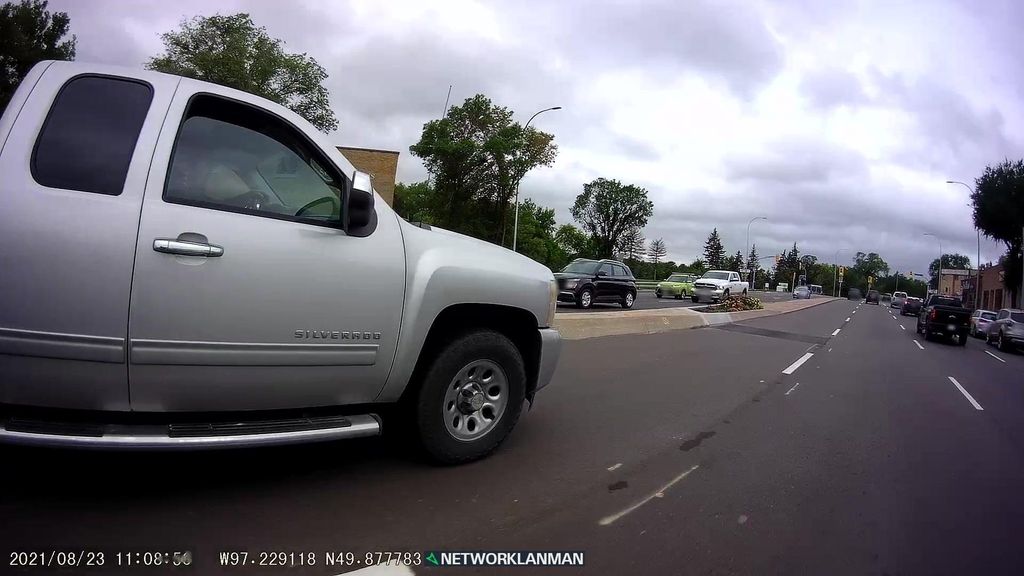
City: winnipeg